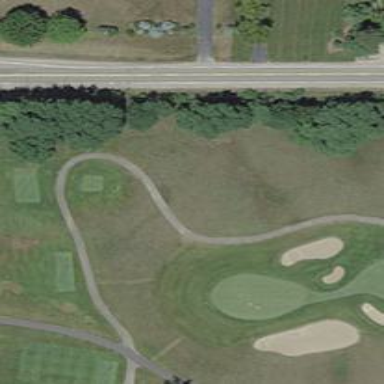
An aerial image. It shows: Path for both roads and golfers.